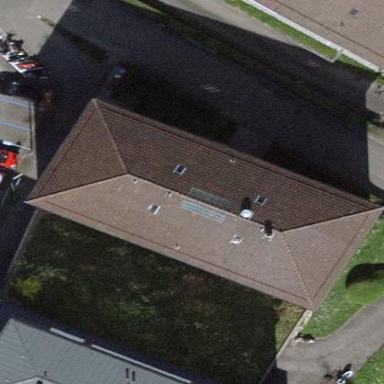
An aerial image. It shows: Group of garages.